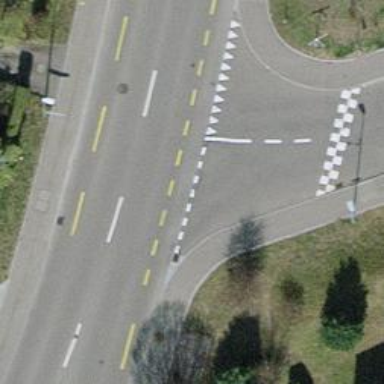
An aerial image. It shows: Traffic calming table.